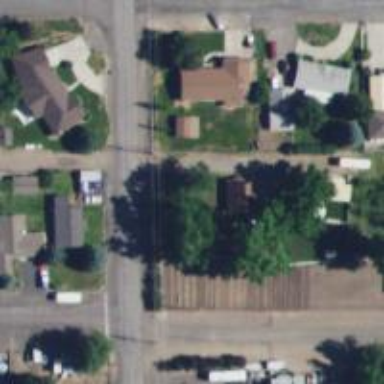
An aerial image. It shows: Alley classified as service road.